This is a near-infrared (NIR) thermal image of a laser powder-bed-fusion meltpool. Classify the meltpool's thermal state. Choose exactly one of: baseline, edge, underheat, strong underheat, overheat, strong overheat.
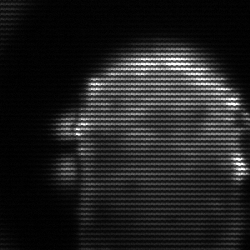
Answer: baseline